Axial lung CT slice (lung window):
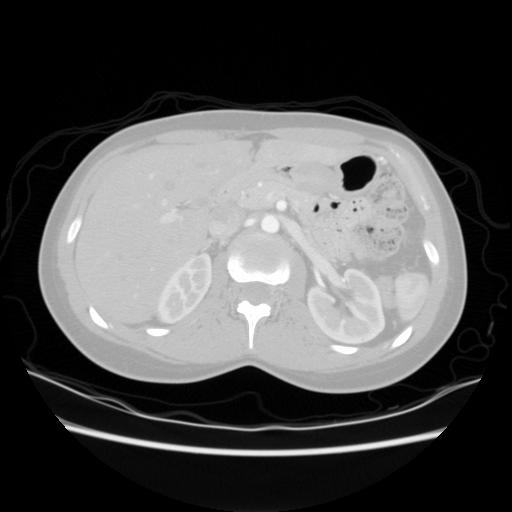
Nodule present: no